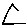
Label: triangle